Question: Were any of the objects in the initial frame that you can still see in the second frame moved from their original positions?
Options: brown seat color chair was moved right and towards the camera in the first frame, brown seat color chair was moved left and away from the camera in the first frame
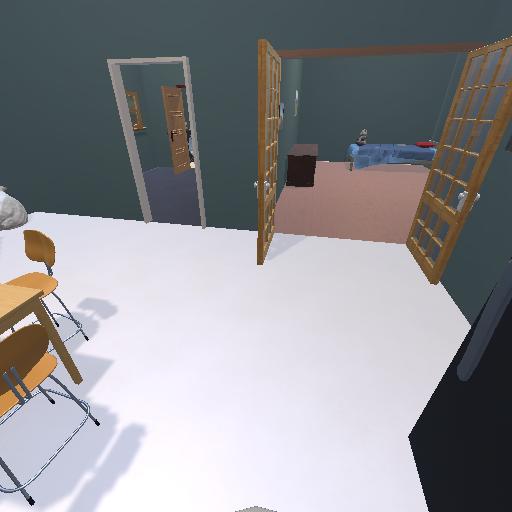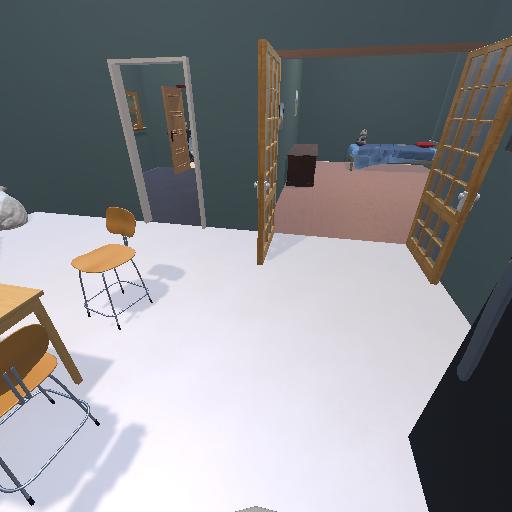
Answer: brown seat color chair was moved right and towards the camera in the first frame